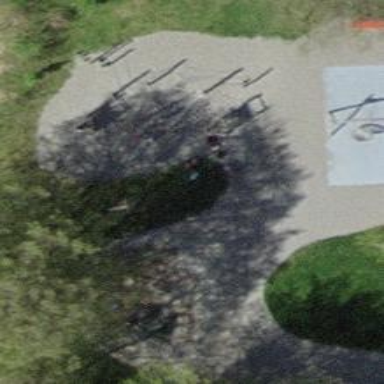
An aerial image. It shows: Playground featuring basket swing.